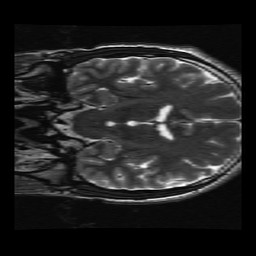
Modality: T2w
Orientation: coronal
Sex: male
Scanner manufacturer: ge
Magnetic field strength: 3 T
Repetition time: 5 s
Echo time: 0.1012 s